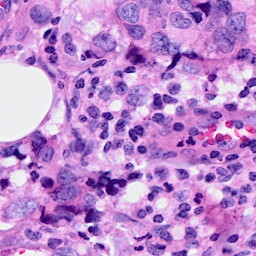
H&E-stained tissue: Breast